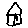
Label: house